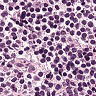
Metastatic tissue present: no